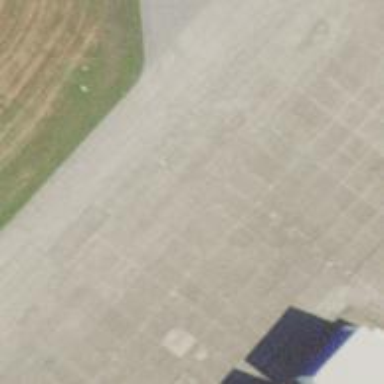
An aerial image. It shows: View of taxiway at the airport.